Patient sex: M
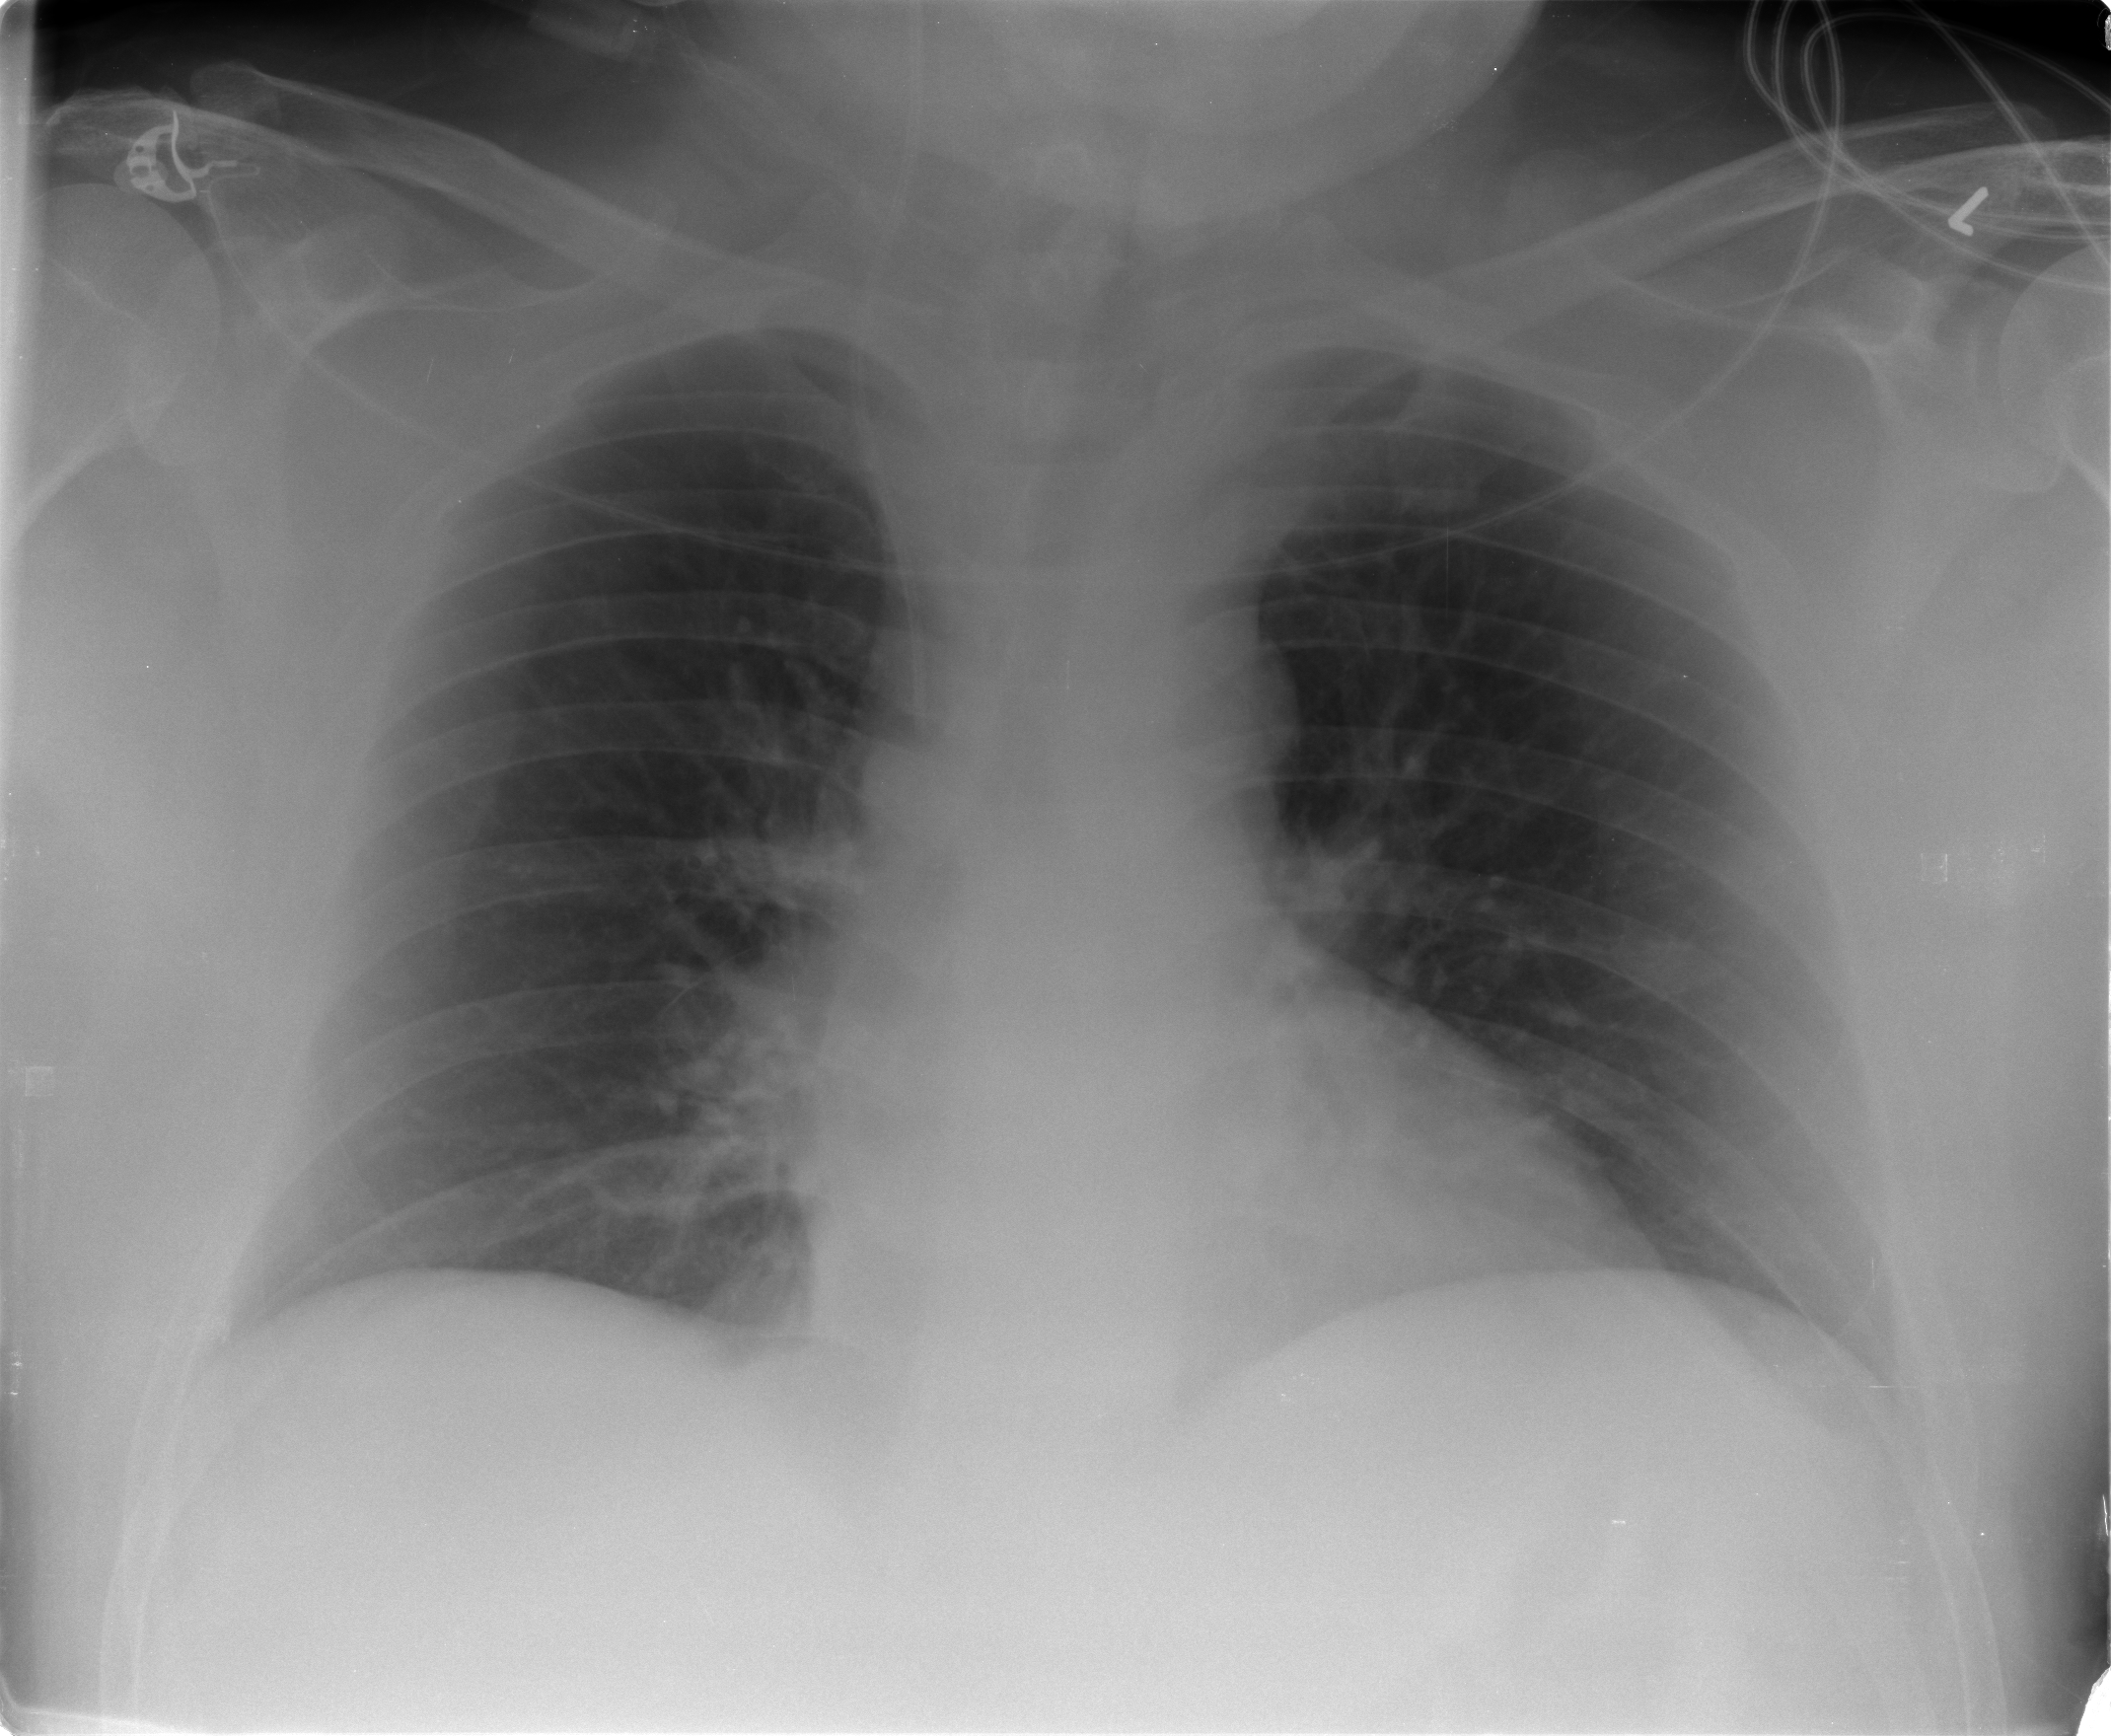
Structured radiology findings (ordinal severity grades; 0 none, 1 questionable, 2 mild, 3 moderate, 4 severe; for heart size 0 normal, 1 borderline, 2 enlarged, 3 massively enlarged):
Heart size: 0
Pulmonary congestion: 1
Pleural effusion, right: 0
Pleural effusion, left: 0
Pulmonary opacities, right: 0
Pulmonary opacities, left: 0
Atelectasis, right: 0
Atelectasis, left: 0